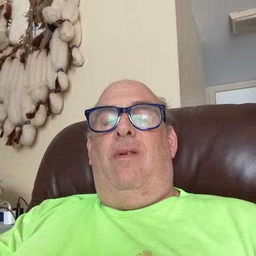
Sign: gift